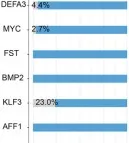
Transcriptomic and genomic analysis of the blast crisis sample. (E) The possible mechanisms leading to the sudden blast crisis at T1.
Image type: chart (chart)